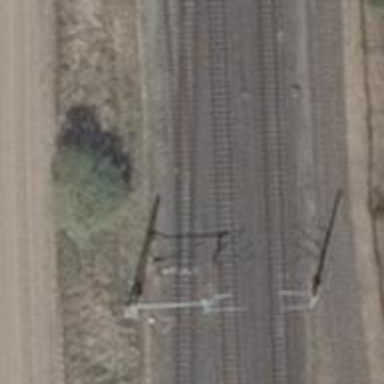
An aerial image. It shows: Railway switch with the turnout on the left side.